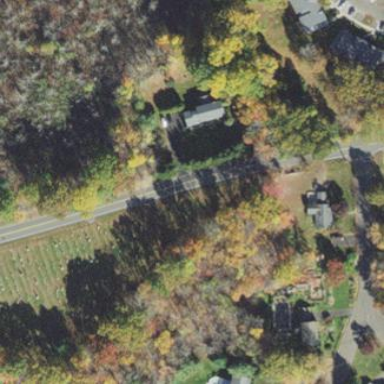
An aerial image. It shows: Cemetery area categorized as cemetery.